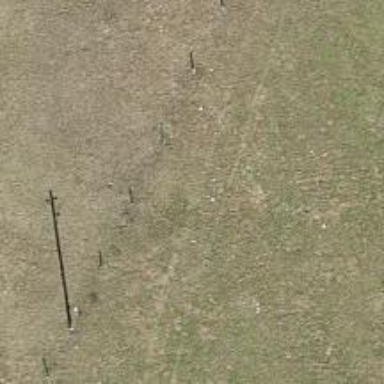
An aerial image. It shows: Power pole.